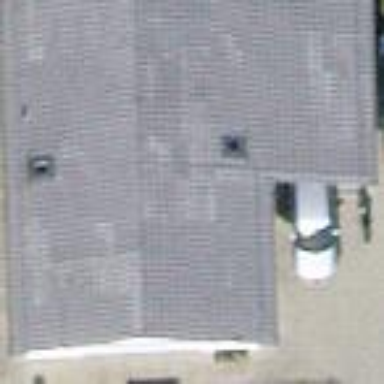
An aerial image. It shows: Detached building with gabled roof.